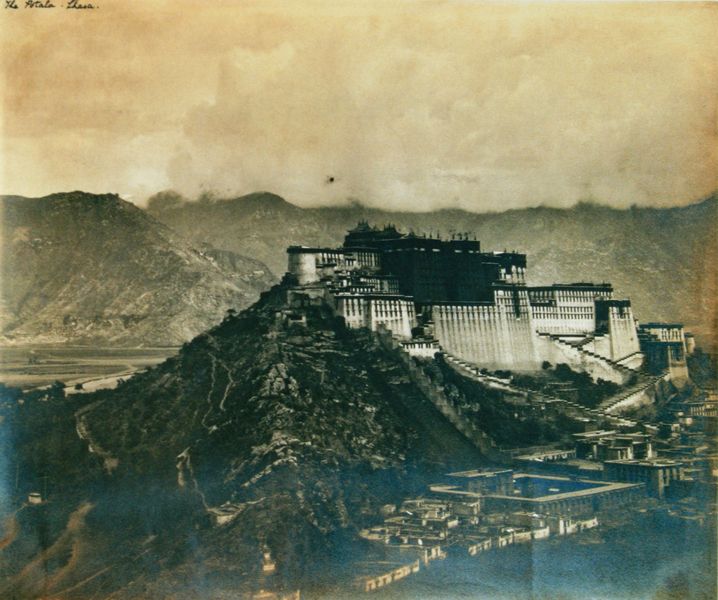
Titel: The Potala. Lhasa (vom Medizinberg Kloster Chakpori aus gesehen)
Künstler: C. G. Rawlings
Standort: London
Institution: The Royal Geographical Society
Schlagwörter: baum, berg, blau, himmel, schatten, wasser, weiß, wolken, bäume, stadt, fenster, grau, licht, orange, schwarz, anlage, gebäude, haus, wolke, wand, architektur, signatur, horizont, häuser, hügel, natur, wege, tal, anhöhe, ansicht, abhang, berge, gebirge, gipfel, dorf, mauer, sepia, fluß, treppe, unwetter, foto, fotografie, photographie, burg, kloster, palast, festung, schwarzweiß, photo, china, gemäuer, postkarte, aufnahme, erhöhung, bauwerk, kraftwerk, schleuse, stuffen, tibet, wasserkraftwerk, reisefotographie